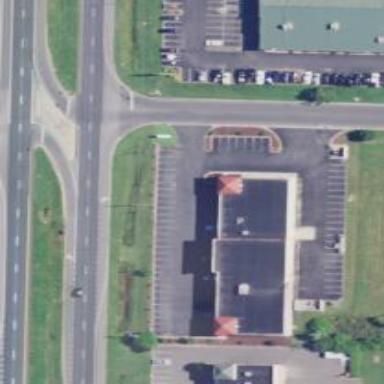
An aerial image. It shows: Healthcare clinic.